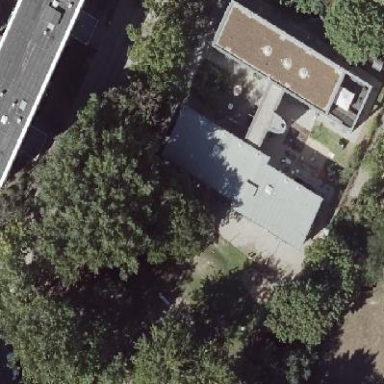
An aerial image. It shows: Kindergarten surrounded by fence.